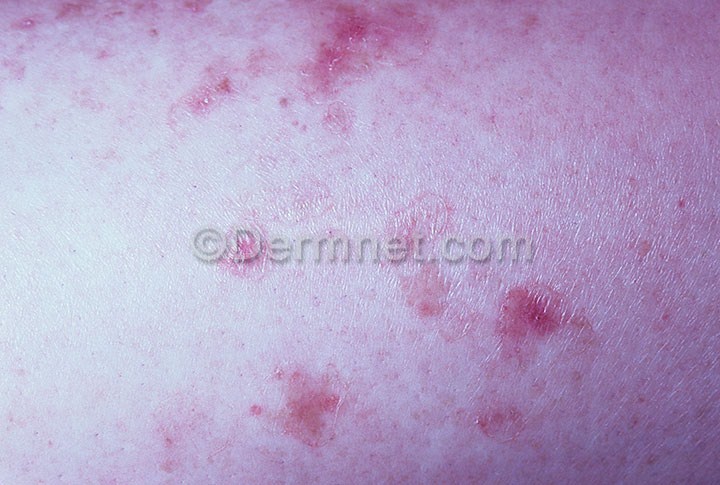
Disease: Seborrheic Keratoses and other Benign Tumors